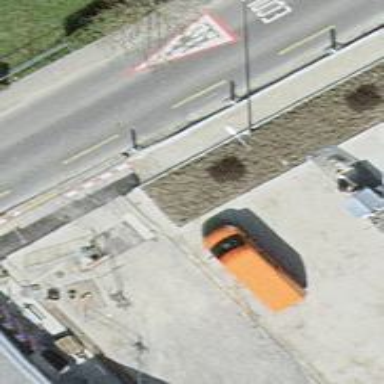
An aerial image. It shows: Asphalt sidewalk leading to platform for public transport.